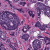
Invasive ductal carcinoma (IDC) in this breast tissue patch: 0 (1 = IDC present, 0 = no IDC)